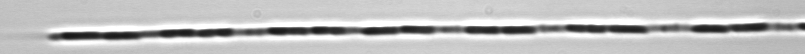
Label: Leptocylindrus